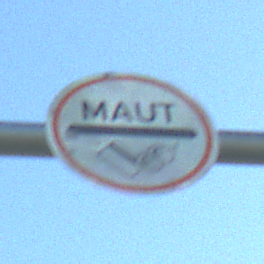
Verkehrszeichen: MautflichtigeStrecke
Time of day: MorningAfternoon
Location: Outdoor (Nature)
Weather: Clear
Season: NotSpecified
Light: Natural